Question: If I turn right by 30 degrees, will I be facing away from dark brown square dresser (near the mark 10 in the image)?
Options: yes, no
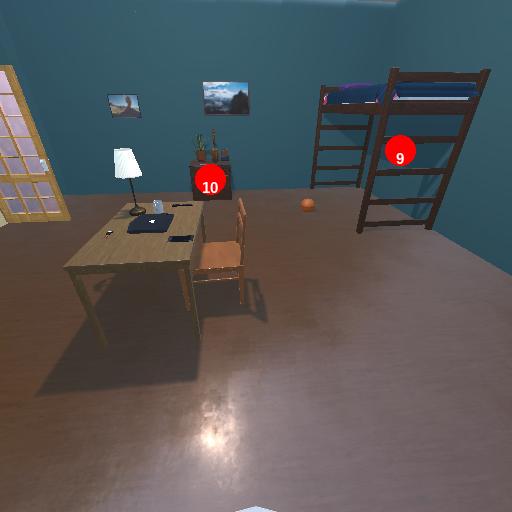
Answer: yes